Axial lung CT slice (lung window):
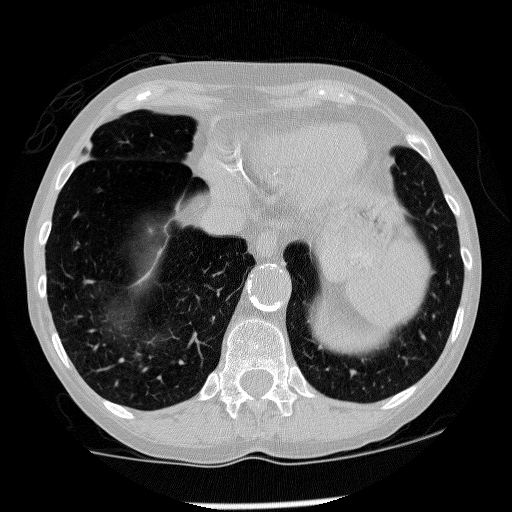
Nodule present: no